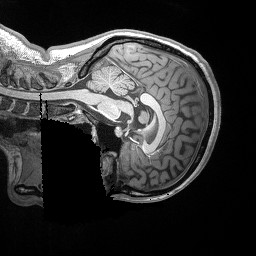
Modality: T1w
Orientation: sagittal
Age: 24
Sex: male
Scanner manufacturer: siemens
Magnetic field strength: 3 T
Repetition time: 2.2 s
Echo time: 0.00169 s